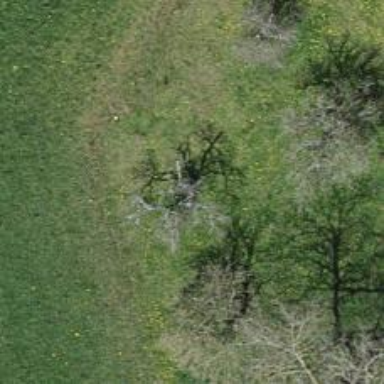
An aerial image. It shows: Single tag "natural: tree."